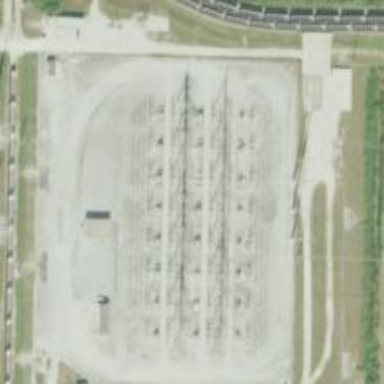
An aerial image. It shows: Switch for power supply.